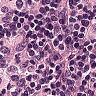
Metastatic tissue present: yes